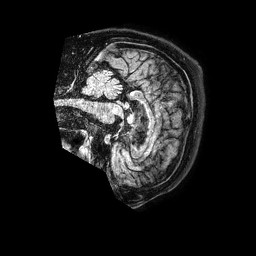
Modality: FLAIR
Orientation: sagittal
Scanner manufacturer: philips
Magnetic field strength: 1.5 T
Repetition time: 4.8 s
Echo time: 0.3 s